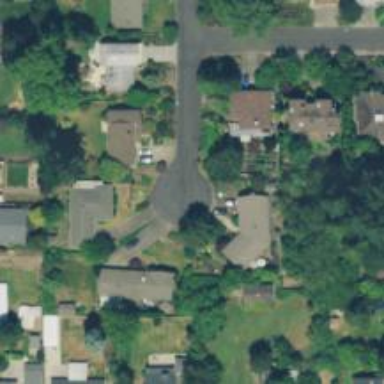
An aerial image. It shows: Residential road.